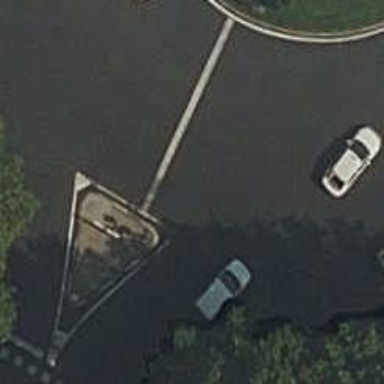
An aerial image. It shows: Secondary road with asphalt surface leading to circular junction.